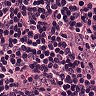
Metastatic tissue present: no